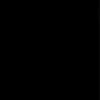
Label: dusty